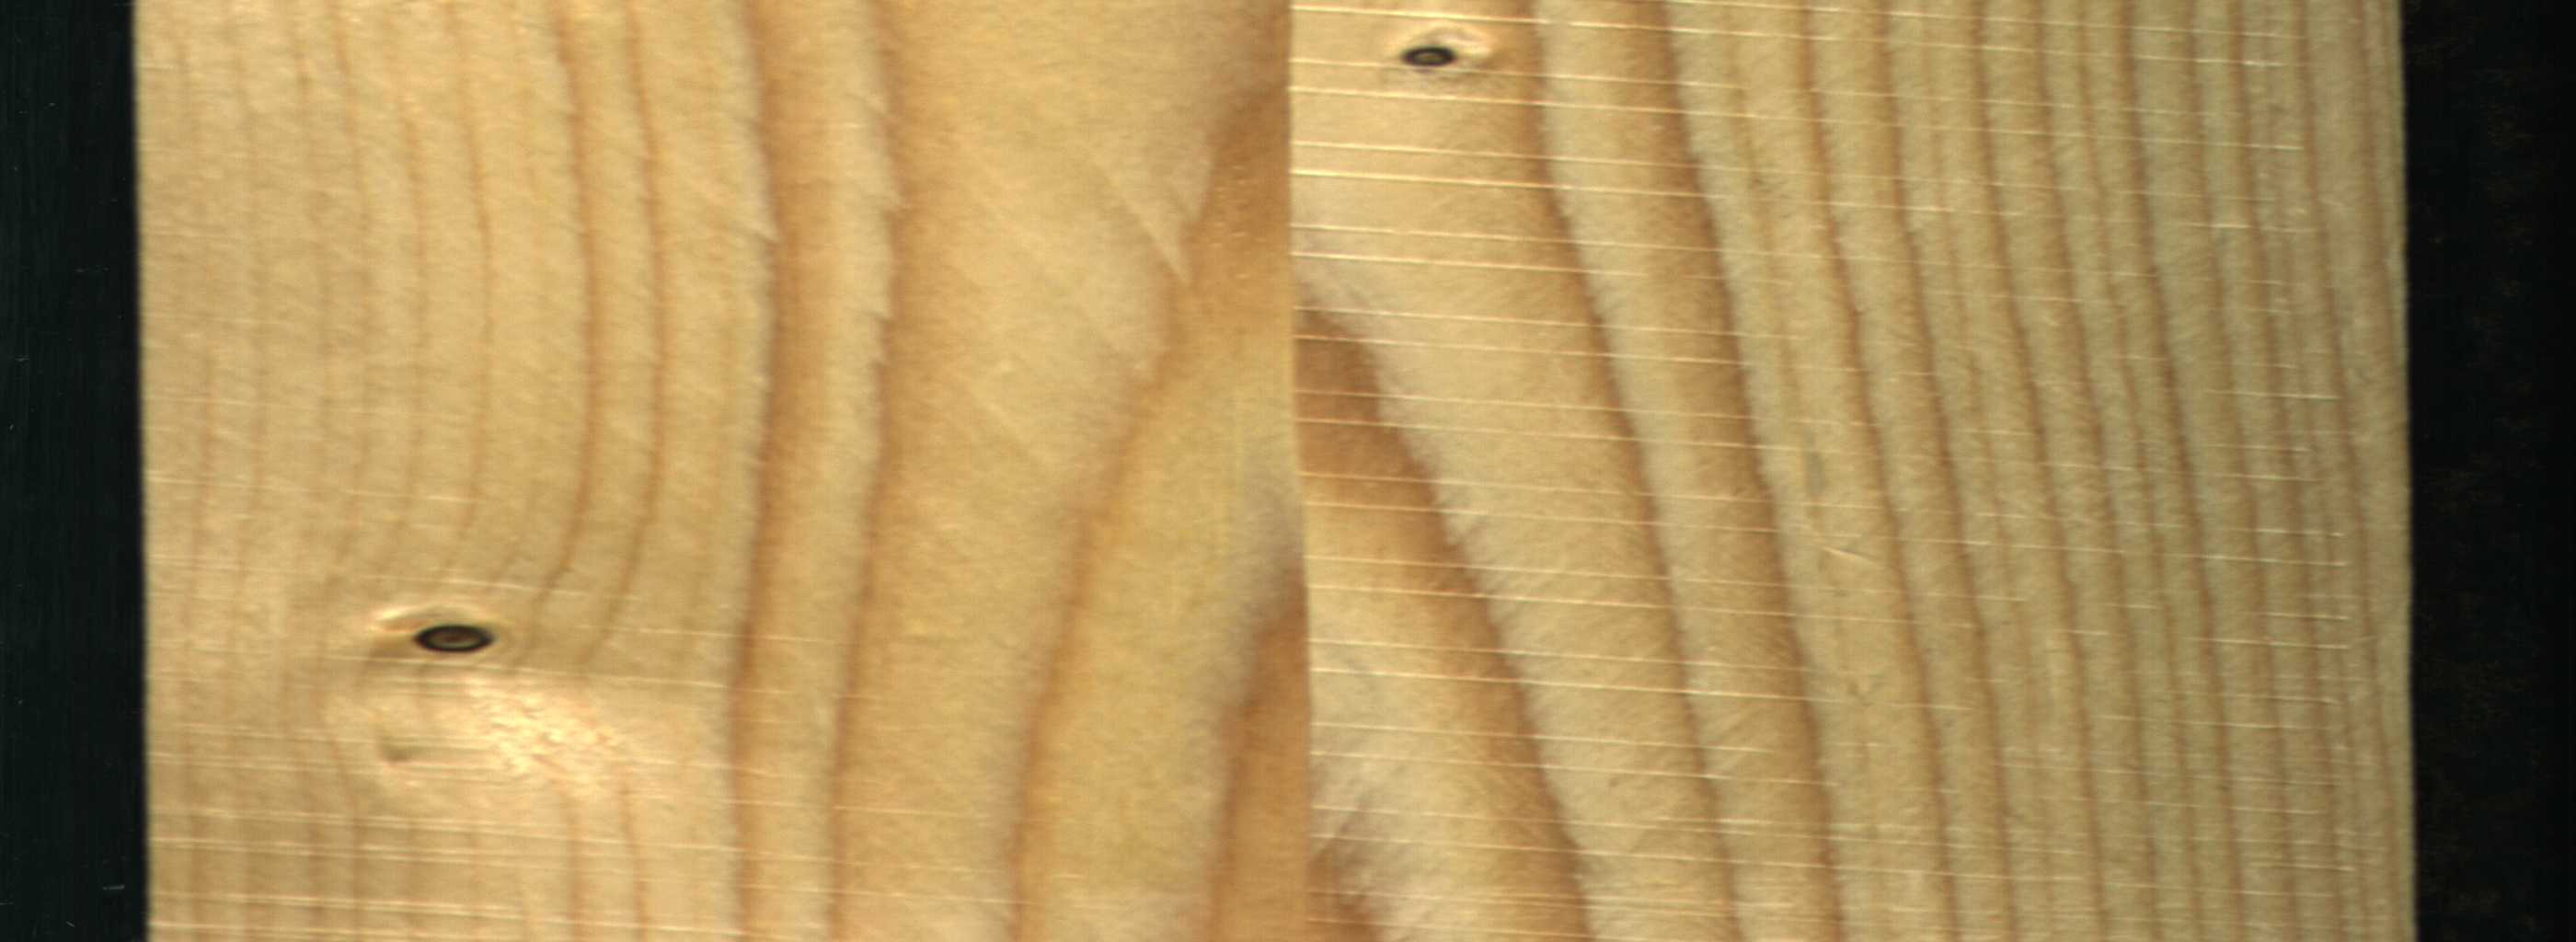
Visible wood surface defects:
Dead_Knot
Dead_Knot